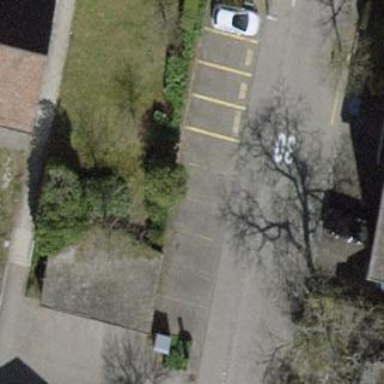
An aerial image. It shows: Street-side parking area.